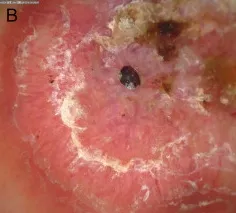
(A) An irregular plaque with a scab on the inside of the left nipple.
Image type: medical_photograph (skin_photograph)